Group 1:
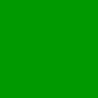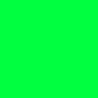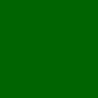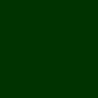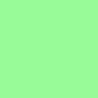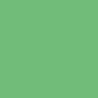
Group 2:
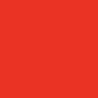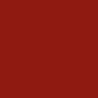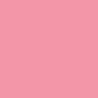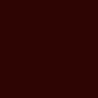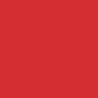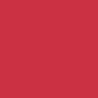
Rule separating the two groups: Shades of green vs. shades of red.
Author: Leo Crabbe